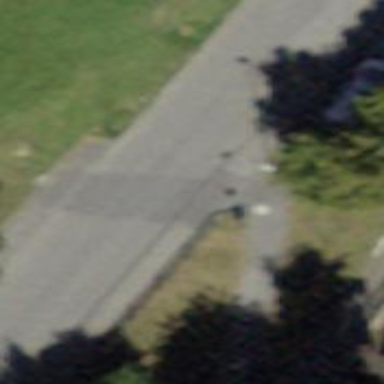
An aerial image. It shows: Zebra crossing on the road.